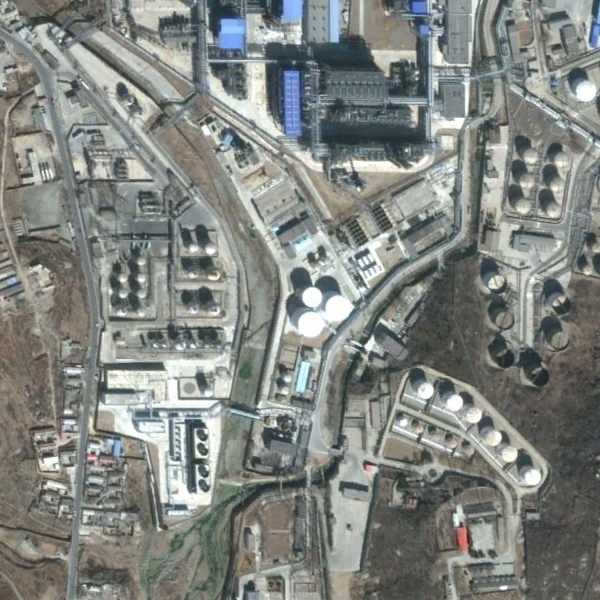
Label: StorageTanks